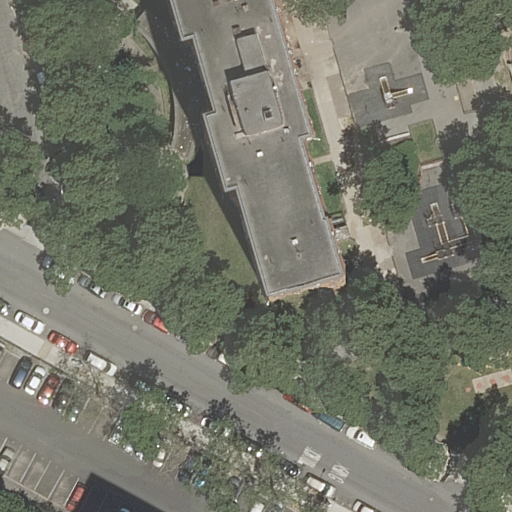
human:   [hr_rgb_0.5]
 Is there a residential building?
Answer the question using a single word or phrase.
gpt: yes

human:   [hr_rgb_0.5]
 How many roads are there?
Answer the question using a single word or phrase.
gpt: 4

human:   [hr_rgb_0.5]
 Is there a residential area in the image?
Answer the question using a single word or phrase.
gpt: yes

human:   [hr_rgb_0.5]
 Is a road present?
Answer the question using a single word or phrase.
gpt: yes

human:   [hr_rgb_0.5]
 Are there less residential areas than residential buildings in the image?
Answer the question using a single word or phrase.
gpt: no

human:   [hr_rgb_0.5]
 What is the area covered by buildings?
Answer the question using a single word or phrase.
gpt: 1026m2

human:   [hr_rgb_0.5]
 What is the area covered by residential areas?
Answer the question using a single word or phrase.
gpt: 10639m2

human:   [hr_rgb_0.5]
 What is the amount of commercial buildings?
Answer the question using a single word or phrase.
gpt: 0

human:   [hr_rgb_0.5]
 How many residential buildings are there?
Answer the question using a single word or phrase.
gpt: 1

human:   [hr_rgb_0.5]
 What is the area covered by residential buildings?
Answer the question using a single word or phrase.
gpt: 1026m2

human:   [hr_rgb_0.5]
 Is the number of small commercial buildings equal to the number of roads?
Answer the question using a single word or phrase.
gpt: no

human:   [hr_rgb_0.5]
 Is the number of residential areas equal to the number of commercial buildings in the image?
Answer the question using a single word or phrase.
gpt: no

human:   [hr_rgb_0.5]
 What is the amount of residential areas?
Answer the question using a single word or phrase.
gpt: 2

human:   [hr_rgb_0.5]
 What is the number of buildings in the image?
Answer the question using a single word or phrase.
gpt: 1

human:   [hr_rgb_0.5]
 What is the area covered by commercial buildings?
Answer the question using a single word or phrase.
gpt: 0m2

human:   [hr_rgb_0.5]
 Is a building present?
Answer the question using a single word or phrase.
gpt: yes

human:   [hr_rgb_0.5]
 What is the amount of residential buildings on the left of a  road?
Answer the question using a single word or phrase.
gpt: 0

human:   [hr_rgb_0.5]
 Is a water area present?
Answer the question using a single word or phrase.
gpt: no

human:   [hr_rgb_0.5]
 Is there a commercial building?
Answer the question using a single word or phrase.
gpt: no

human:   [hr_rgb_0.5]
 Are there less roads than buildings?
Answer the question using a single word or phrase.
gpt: no

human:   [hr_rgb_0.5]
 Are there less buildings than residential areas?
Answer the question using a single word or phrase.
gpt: yes

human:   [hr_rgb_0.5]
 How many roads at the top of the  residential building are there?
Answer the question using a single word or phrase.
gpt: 0

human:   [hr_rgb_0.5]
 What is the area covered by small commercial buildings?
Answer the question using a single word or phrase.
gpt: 0m2

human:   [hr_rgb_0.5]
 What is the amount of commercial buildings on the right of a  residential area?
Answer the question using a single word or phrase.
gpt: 0

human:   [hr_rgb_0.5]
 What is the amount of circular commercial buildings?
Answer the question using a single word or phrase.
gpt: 0

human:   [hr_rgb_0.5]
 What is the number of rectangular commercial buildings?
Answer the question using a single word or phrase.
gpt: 0

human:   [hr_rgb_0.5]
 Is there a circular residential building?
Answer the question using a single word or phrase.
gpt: no

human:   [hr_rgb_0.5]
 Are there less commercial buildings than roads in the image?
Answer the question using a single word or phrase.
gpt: yes

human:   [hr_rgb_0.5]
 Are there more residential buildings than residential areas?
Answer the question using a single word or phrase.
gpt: no

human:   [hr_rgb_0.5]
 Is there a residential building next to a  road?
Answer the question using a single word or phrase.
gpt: yes

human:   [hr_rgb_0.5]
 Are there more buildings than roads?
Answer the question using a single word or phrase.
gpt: no

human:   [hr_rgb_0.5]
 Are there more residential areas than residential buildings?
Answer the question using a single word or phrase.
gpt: yes

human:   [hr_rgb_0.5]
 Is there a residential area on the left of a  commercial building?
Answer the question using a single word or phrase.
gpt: no

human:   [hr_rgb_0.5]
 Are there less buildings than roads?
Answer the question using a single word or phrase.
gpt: yes

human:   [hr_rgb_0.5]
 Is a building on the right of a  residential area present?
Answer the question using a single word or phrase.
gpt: no

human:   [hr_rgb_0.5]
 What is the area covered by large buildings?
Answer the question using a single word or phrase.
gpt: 1026m2

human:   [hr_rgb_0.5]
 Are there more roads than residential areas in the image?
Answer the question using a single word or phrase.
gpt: yes

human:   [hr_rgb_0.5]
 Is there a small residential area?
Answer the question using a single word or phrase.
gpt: no

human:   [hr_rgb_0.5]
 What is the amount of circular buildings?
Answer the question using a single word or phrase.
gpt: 0

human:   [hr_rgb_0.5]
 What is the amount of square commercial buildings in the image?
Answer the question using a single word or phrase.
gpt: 0

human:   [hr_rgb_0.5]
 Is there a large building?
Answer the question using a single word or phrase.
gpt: yes

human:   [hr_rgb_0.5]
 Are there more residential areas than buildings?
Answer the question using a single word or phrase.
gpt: yes

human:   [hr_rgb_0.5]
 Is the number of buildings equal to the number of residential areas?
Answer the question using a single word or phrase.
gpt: no

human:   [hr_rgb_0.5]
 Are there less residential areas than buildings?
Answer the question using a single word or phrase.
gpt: no

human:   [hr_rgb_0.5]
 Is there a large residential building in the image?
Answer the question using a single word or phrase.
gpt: yes

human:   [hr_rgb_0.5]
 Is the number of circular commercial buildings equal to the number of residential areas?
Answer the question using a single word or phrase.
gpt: no

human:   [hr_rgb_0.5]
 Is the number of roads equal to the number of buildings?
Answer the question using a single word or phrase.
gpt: no

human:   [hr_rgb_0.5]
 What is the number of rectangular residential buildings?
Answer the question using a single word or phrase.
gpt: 0

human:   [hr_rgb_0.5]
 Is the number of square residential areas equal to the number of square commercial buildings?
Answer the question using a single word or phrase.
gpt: yes

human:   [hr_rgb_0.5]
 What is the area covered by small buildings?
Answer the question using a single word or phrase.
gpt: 0m2

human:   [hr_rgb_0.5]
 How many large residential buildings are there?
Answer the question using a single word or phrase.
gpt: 1

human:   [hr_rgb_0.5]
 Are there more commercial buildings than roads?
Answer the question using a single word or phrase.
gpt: no

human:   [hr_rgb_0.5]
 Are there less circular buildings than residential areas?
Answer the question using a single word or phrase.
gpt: yes

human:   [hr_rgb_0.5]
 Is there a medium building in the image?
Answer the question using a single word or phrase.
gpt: no

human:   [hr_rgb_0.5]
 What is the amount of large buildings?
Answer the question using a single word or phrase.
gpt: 1

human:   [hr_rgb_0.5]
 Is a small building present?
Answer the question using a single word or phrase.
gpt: no

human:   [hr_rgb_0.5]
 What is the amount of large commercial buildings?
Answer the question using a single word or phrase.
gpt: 0

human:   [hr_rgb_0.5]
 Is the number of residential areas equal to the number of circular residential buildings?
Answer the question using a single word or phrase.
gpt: no

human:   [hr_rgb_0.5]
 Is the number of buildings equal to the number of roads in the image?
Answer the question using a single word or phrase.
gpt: no

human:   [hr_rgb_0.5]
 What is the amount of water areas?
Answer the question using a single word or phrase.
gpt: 0

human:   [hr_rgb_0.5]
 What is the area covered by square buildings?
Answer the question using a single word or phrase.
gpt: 0m2

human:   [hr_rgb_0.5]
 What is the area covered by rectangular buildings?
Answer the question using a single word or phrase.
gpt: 0m2

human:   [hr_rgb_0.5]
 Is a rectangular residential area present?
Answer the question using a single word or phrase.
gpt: yes

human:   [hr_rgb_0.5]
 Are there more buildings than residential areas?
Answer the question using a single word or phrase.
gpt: no